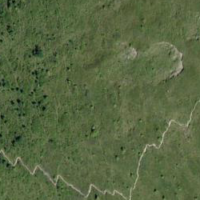
EUNIS habitat code: 23
Species observed at this site:
Vaccinium uliginosum